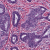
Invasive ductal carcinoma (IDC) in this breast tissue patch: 1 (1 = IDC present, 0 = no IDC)